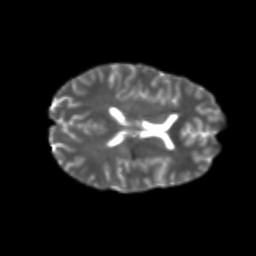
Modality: T2w
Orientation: axial
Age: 22
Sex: female
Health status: healthy
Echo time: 0.074 s